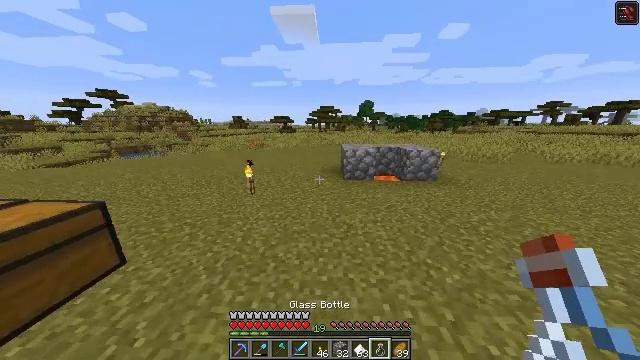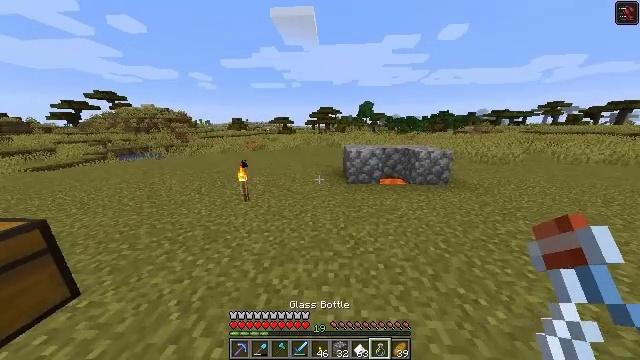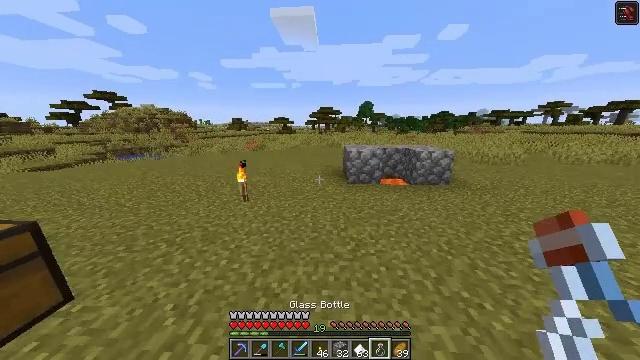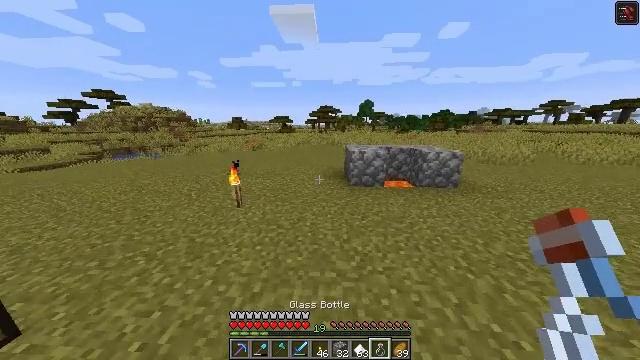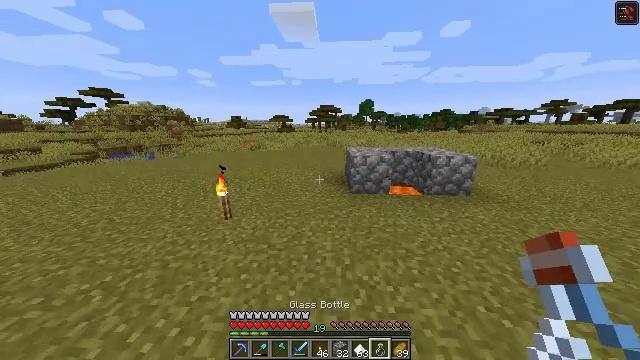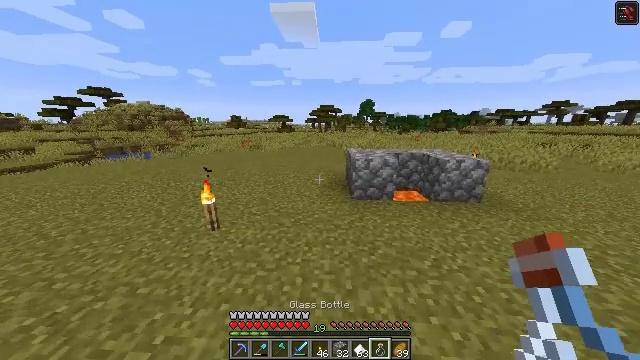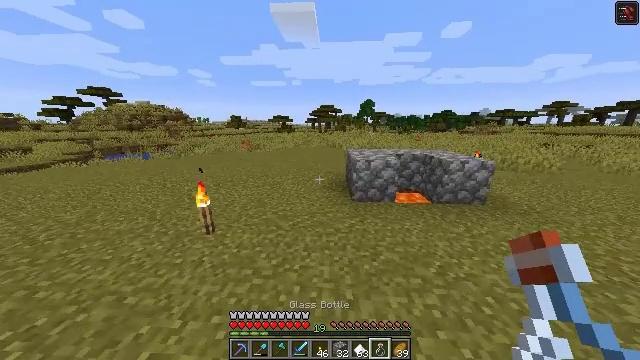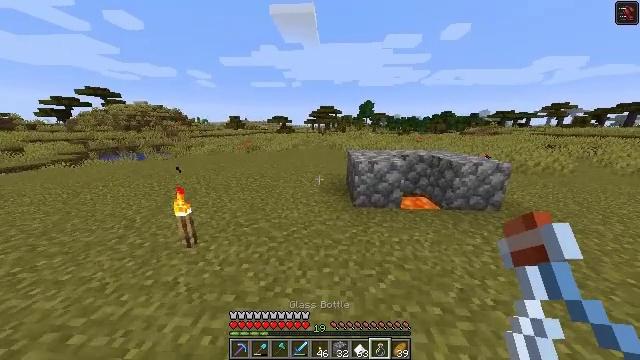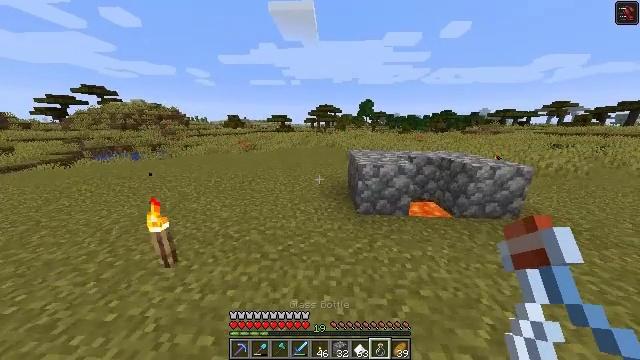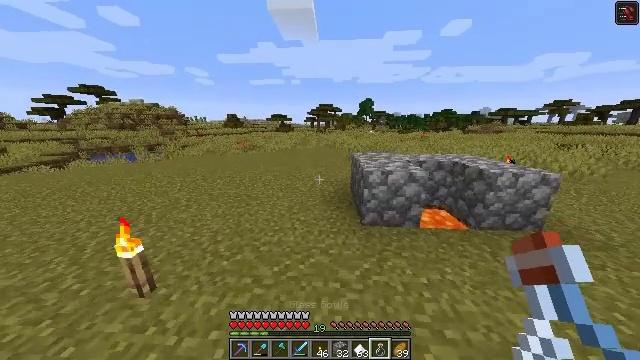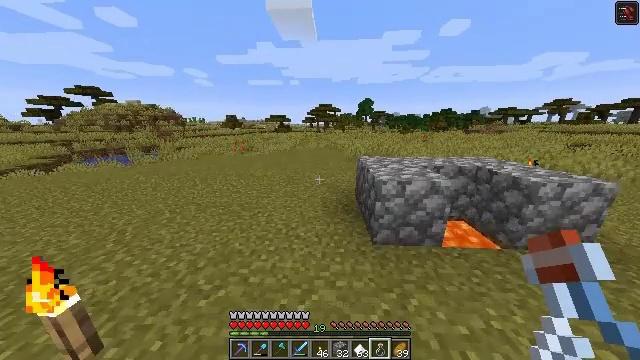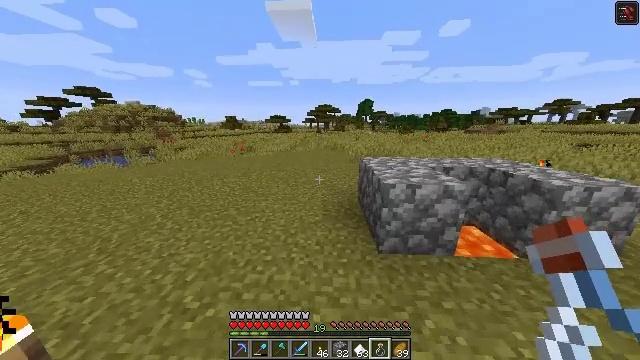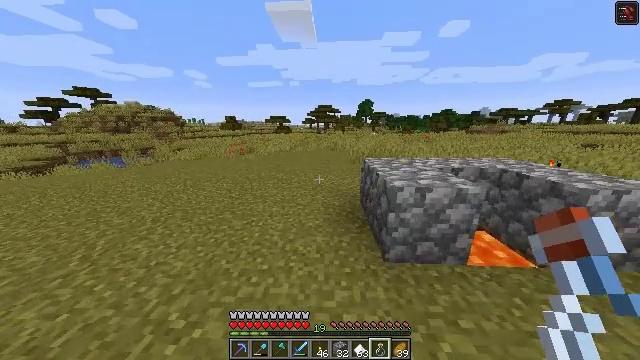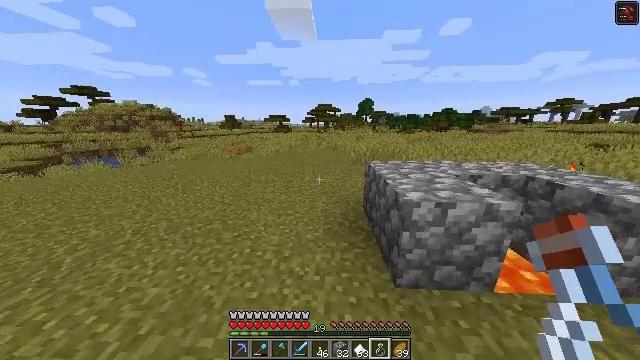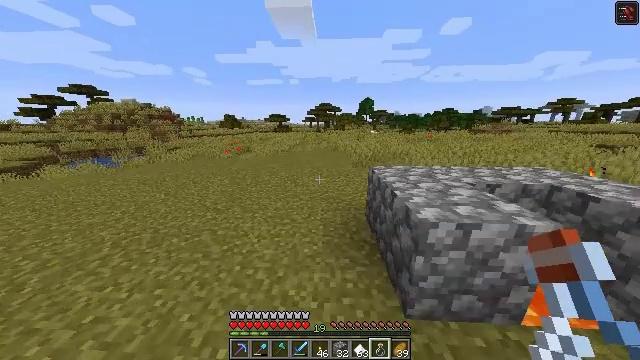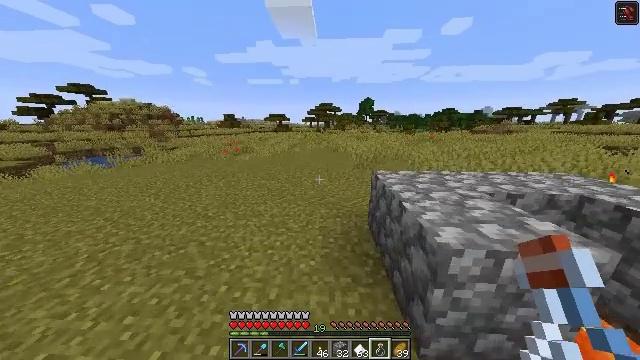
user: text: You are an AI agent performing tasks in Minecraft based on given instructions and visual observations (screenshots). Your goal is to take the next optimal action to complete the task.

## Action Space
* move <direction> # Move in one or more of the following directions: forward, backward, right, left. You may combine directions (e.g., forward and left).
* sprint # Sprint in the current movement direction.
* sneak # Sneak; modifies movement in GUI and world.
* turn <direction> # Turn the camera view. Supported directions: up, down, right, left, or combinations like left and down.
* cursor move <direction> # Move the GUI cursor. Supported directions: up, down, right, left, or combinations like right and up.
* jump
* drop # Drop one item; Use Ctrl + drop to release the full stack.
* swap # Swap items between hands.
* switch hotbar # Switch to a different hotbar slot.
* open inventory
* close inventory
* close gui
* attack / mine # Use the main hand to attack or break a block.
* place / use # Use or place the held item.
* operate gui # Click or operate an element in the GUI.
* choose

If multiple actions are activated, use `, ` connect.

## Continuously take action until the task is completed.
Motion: motion action
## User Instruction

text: Remove melon seeds from the inventory.
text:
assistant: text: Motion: move forward, sprint
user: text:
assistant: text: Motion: move forward, sprint
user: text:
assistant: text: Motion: move forward, sprint
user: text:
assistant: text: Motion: move forward, sprint
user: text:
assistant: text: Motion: move forward, sprint
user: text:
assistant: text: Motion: move forward, sprint
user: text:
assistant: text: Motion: move forward, sprint
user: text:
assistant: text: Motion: move forward, sprint
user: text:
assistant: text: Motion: move forward, sprint
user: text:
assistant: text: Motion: move forward, sprint
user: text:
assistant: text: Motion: move forward, sprint
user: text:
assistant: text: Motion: move forward, sprint
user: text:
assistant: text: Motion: move forward, sprint
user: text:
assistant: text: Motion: move forward, sprint
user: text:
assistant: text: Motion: move forward, sprint
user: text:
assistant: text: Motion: move forward, sprint, turn left
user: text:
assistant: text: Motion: move forward, sprint, turn left
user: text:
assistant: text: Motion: move forward, sprint, turn left
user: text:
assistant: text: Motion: move forward, sprint, turn left, jump
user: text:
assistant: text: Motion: move forward, sprint, jump
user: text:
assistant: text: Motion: move forward, sprint, jump
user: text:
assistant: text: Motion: move forward, sprint, jump
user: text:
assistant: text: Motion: move forward, sprint, jump
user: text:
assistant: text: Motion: move forward, sprint, jump
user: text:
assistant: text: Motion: move forward, sprint, jump
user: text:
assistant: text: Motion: move forward, sprint, jump
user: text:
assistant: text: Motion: move forward, sprint, jump
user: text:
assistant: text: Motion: move forward, sprint, jump
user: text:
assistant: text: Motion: move forward, sprint, jump
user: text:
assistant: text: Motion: move forward, sprint, jump